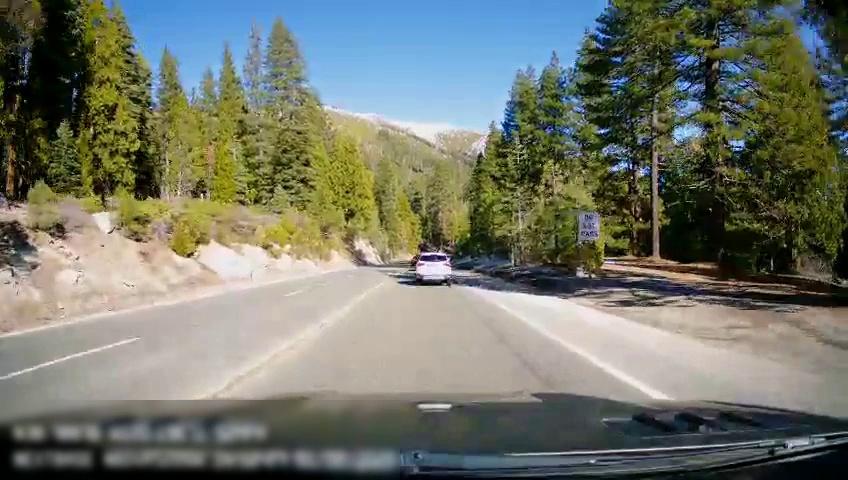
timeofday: Day
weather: Sunny
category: Drivable Space
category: Vehicles | SUV
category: Lanes | Current Lane
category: Lanes | Alternate Lane
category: Lanes | Opposite Lane
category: Lanes | Opposite Lane
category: Traffic | Signs